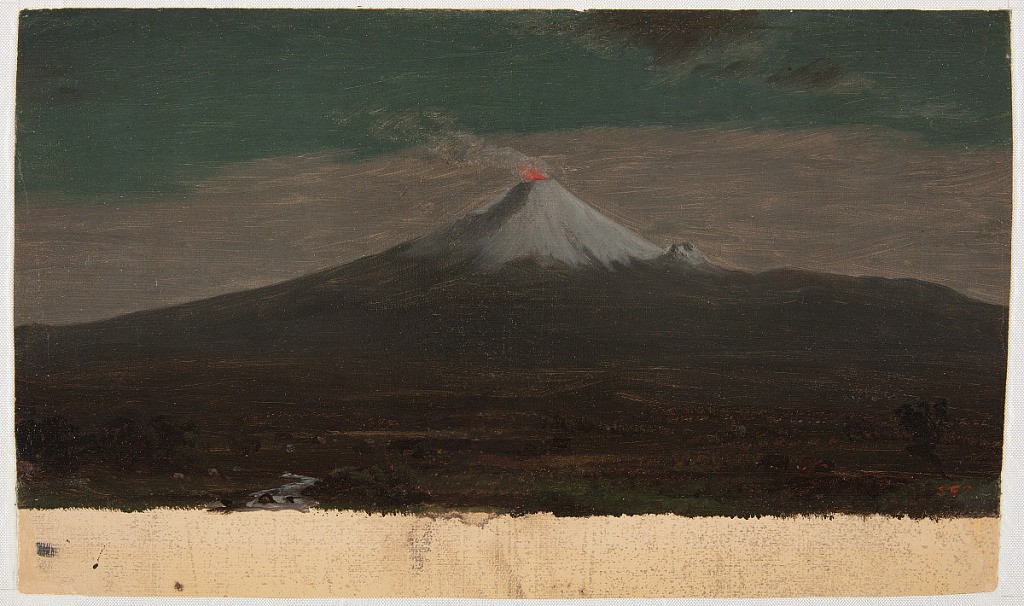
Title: Cotopaxi at Night, Viewed from the Hacienda San Agustin, Ecuador
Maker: Frederic Edwin Church, American, 1826–1900
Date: September 1853
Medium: Brush and oil on tan paperboard mounted to aluminum support
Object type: Drawing
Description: Landscape sketch showing a nocturnal view of a smoldering Cotopaxi from the nearby Hacienda San Agustin in Ecuador. In the dimly lit foreground, cattle graze on a green pasture beside a snaking stream at left. The middle distance comprises of a dark, flat landscape that extends to the base of the volcano, at center. The volcano itself is conical in shape and snow-capped. Smoke and red, glowing light emanates from its smoldering crater, as it is not yet fully erupting. At the base of the volcano at right, the twin-peaked mountain known as Cerro Morurco (also called the "Head of the Inca") is visible. A bank of dark gray clouds backdrops the volcano as the sky is a dark shade of blue.